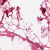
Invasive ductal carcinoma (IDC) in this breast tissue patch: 0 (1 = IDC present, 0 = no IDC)